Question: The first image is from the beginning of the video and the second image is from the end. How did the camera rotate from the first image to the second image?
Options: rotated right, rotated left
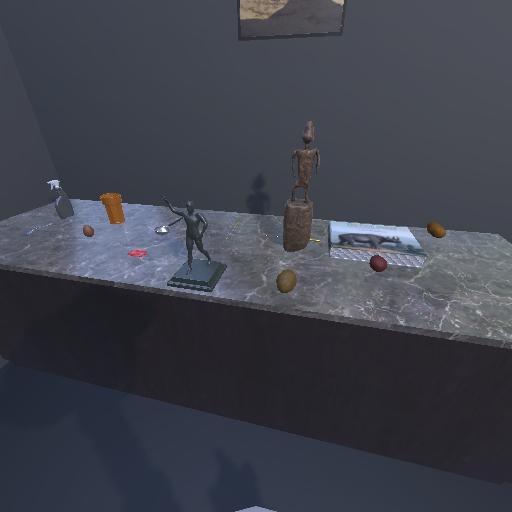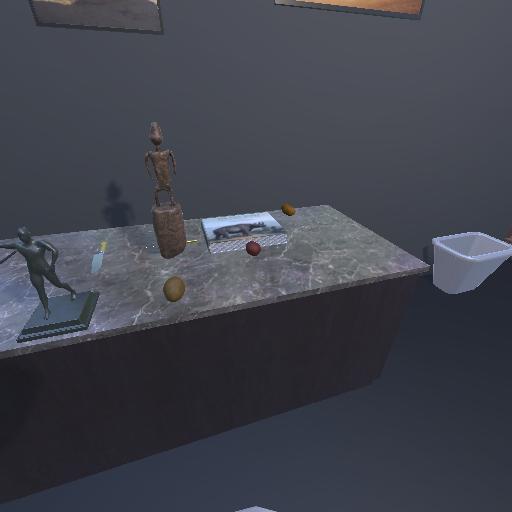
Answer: rotated right